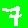
Digit: 7